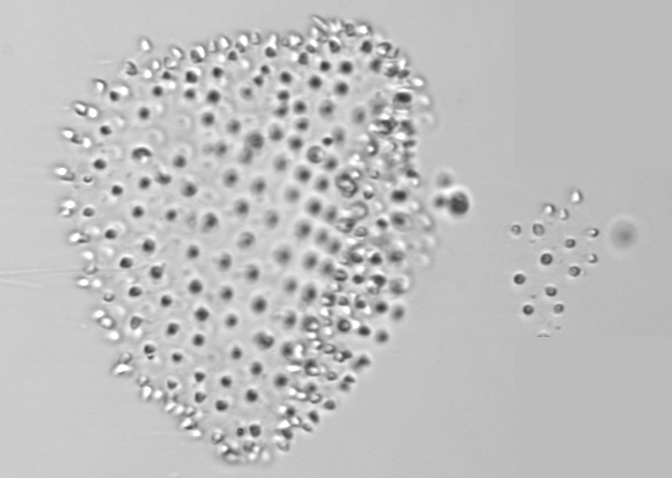
Label: Parvicorbicula_socialis